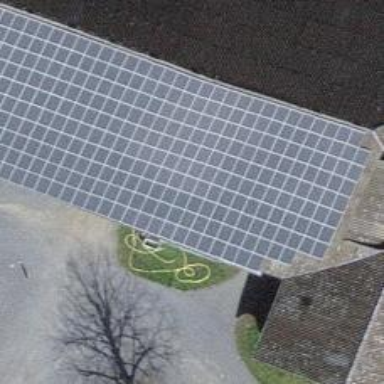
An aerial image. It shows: Solar power generator with photovoltaic panels.